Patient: sex M, age 31
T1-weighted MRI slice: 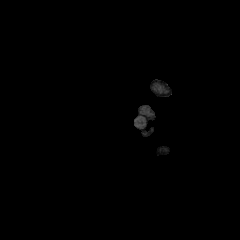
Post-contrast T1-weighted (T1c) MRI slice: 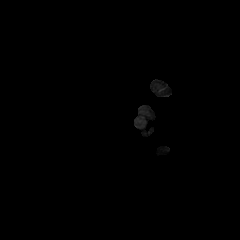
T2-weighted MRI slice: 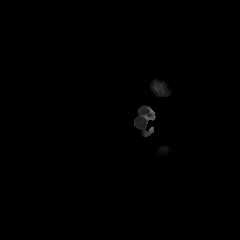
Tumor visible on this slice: no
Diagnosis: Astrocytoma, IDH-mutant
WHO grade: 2